Platform: macOS
Application: Arc Browser
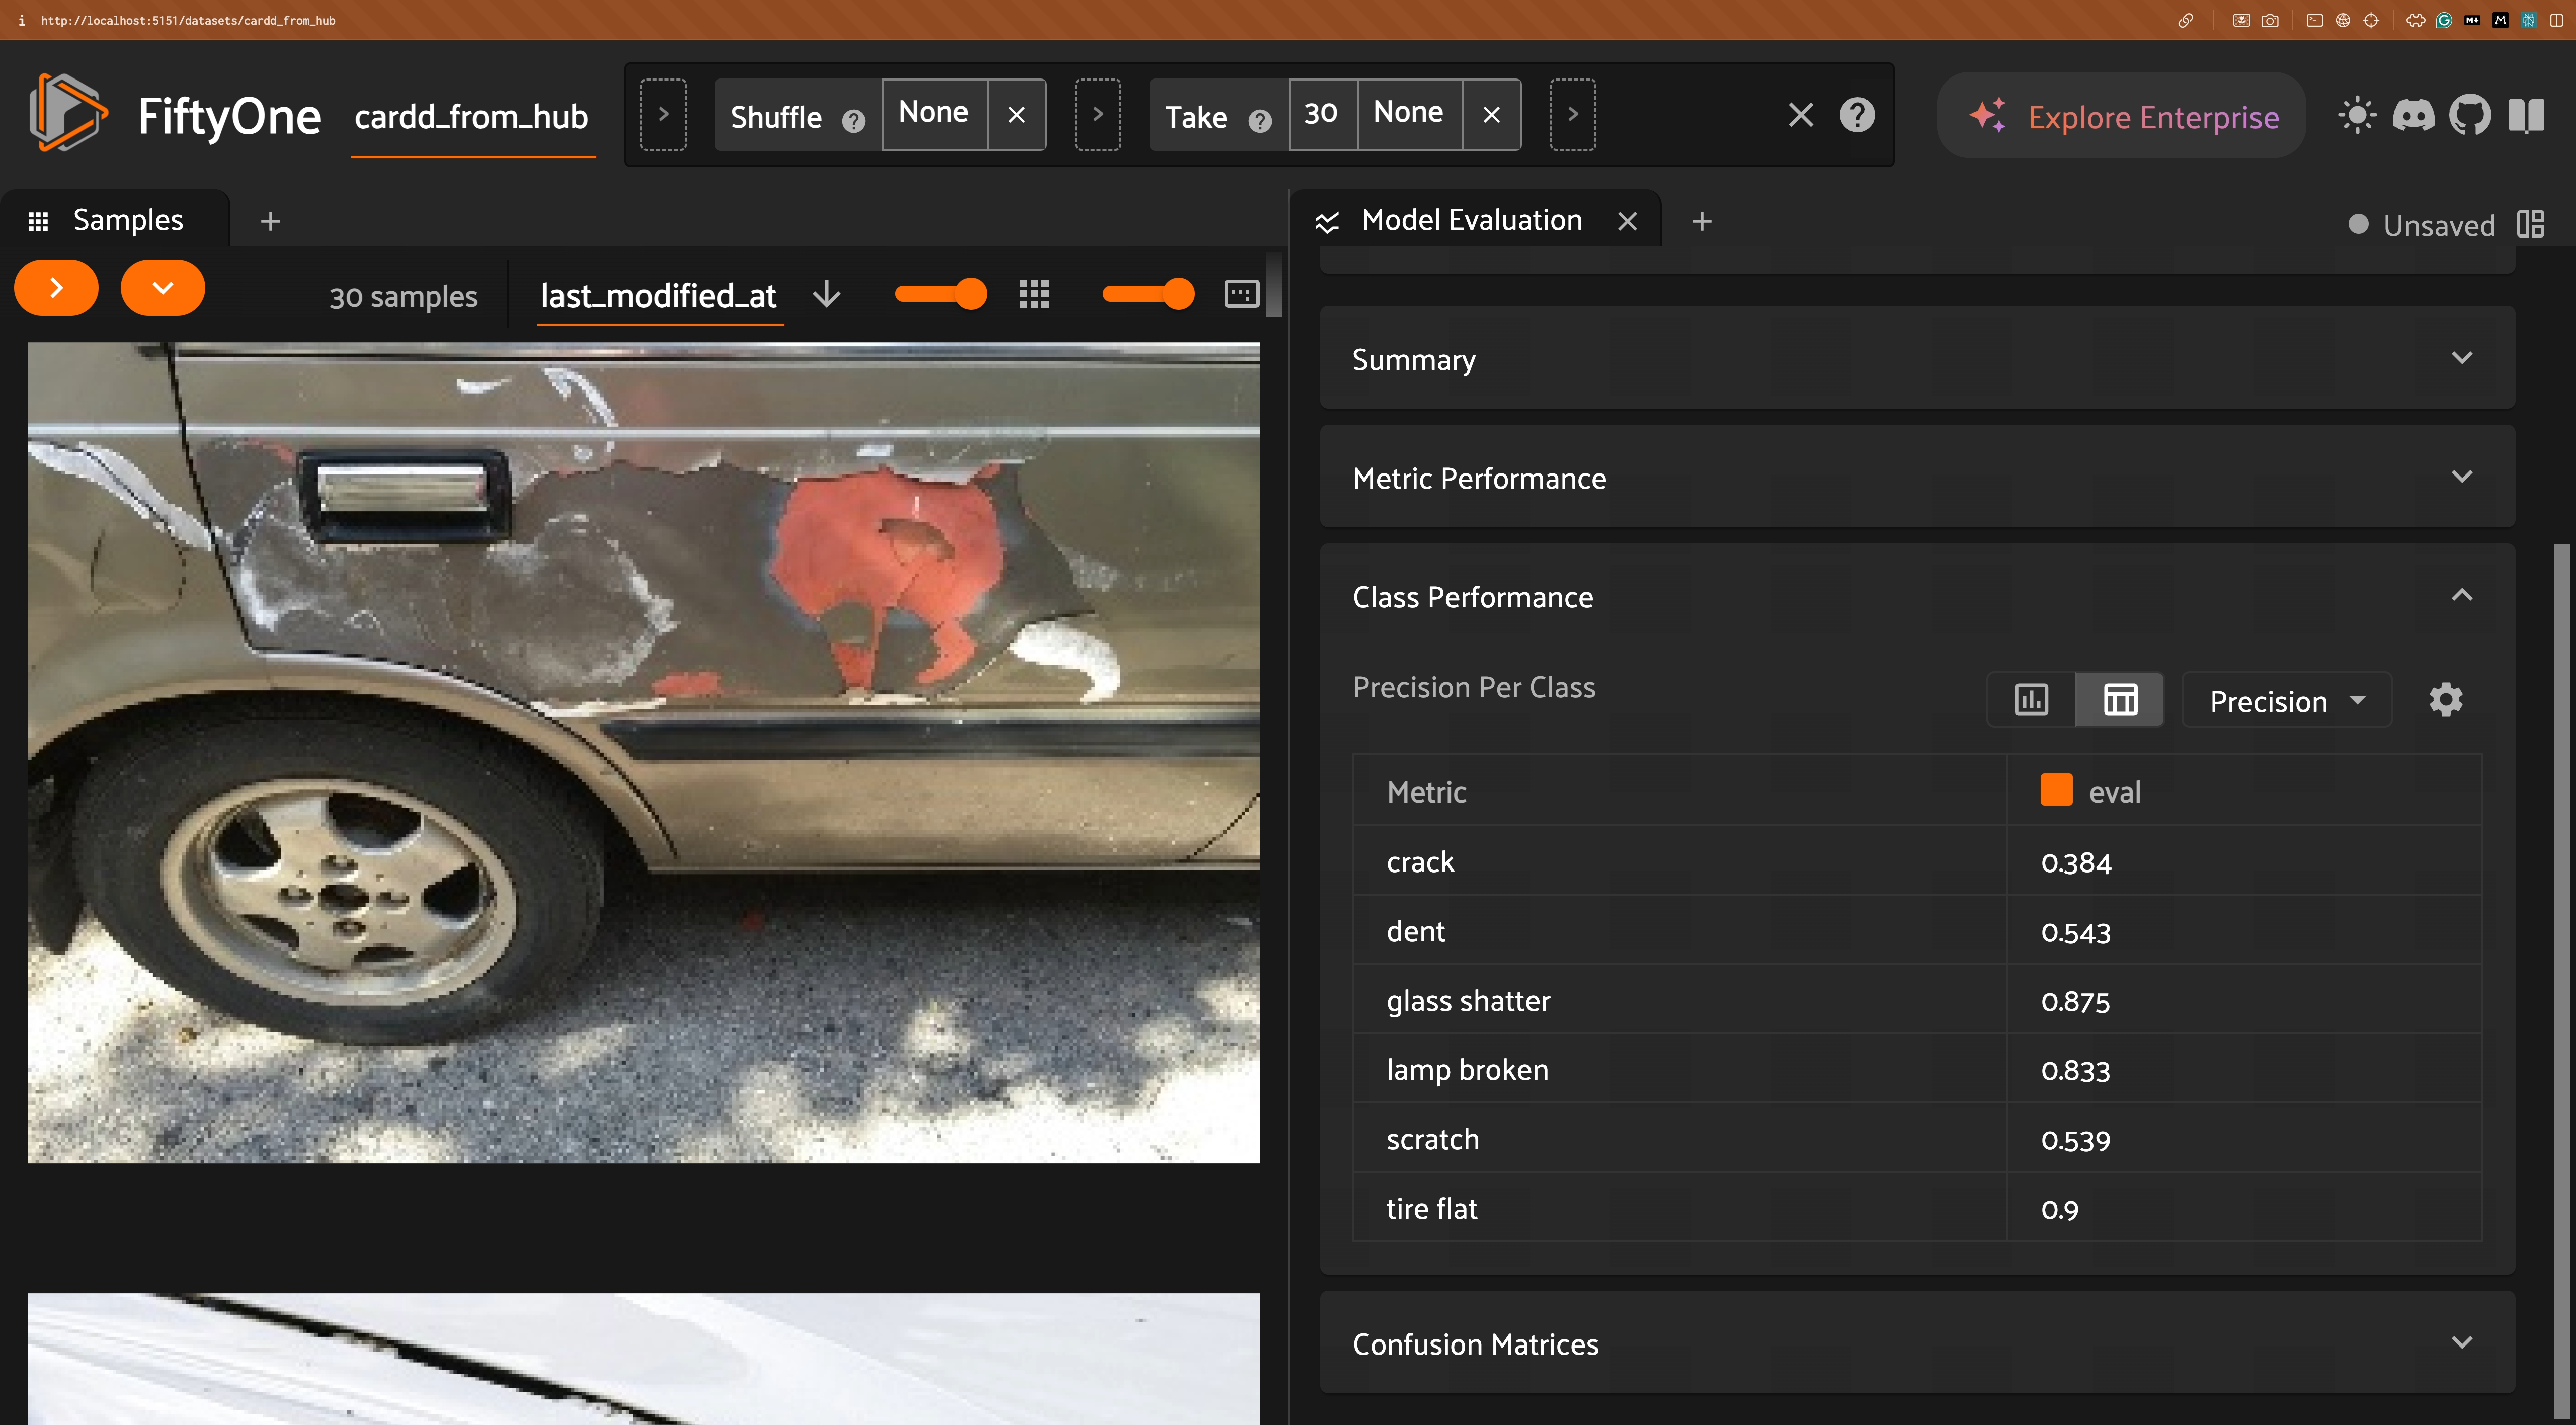
task_description: Switch to histogram view for per class metric performance
action_type: click
element_info: Icon
steps_since_start: 1